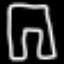
Label: pants